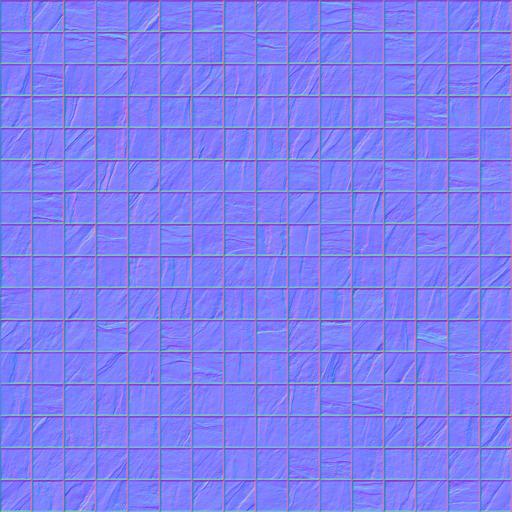
green rough small tiled tiles